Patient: sex M, age 68
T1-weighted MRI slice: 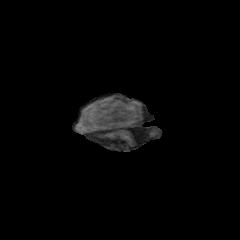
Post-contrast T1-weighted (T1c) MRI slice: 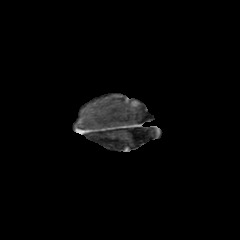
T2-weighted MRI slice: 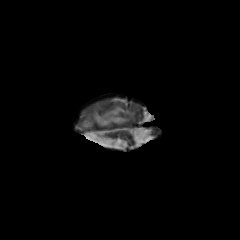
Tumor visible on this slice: yes
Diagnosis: Glioblastoma, IDH-wildtype
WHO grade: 4